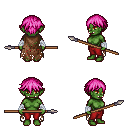
a pixel art fantasy rpg character, female body template, orc, green skin, brown tattered cape, red pants, pink short bangs hairstyle, white cloth bandages, spear, four views (front, back, left, right), 2x2 character sprite sheet, small pixel art, hard edges, no anti-aliasing